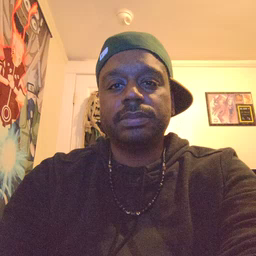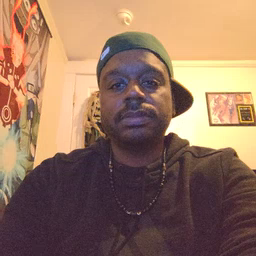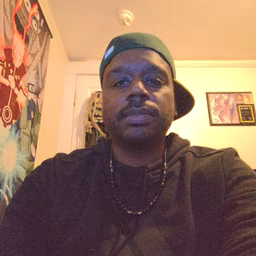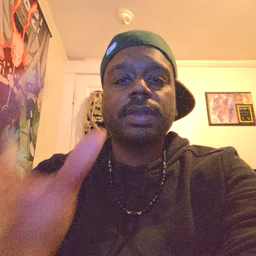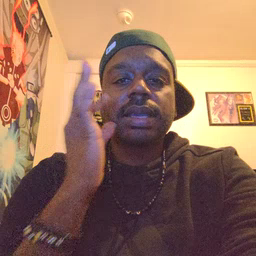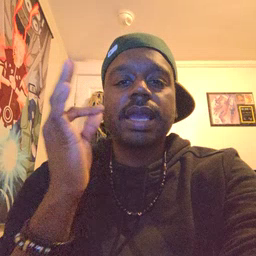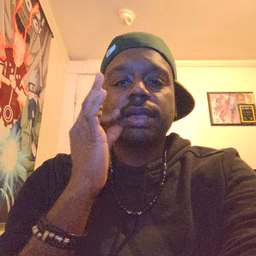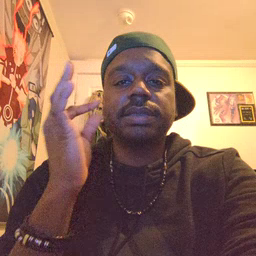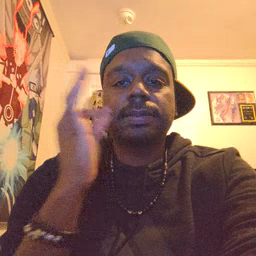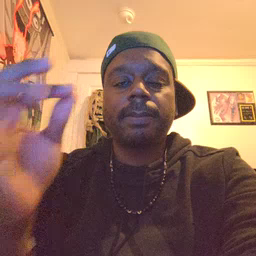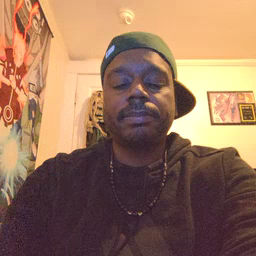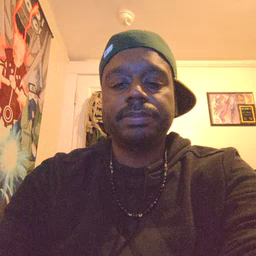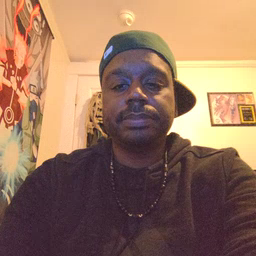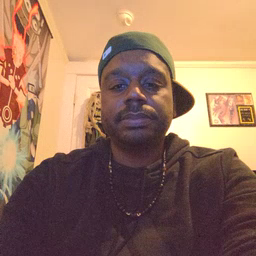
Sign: cat